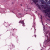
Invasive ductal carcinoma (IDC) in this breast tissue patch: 0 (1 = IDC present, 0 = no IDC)